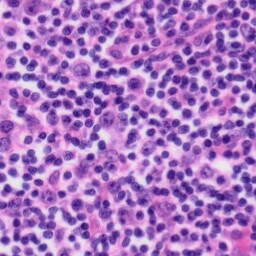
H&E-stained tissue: Tonsil